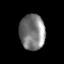
Tissue: lung
Cell type: T cells
Senescence score: 0.5405
Nuclear area (px): 887
Mean DAPI intensity: 124.28